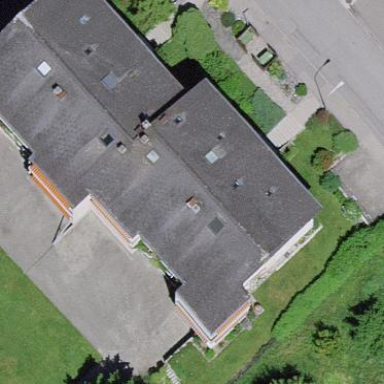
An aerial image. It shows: Gabled roof on building that houses apartments.